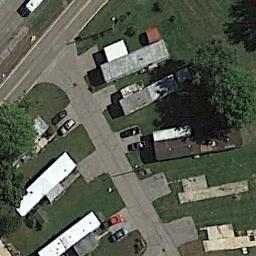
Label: mobile_home_park